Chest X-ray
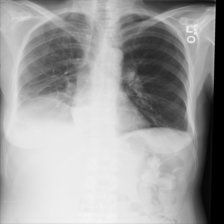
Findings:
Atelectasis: negative
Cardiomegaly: negative
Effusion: positive
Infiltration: negative
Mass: negative
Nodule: negative
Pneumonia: negative
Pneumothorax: negative
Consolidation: negative
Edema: negative
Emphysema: negative
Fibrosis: negative
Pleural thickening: negative
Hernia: negative